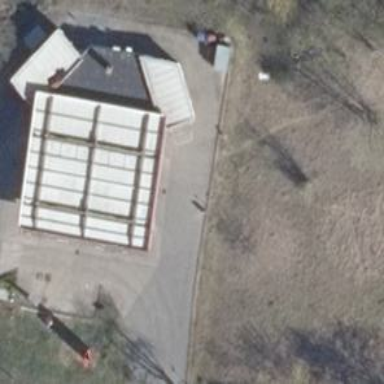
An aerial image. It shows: View of roof of building.